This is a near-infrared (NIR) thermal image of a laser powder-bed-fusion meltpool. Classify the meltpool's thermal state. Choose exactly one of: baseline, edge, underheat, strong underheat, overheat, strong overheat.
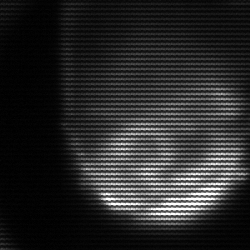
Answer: edge